Question: When i reach the end of the scroll on the top div, I don't want to initiate any other scroll. I just want it to stop scrolling. Quite a reasonable request I'd say.
<URL>
Is there a way one can disable this cross browser?
As a user, you are explicitly moving you mouse to the div to interact with it. Who is the browser to assume that i now want to scroll the thing beneath it? It's surely a bug.

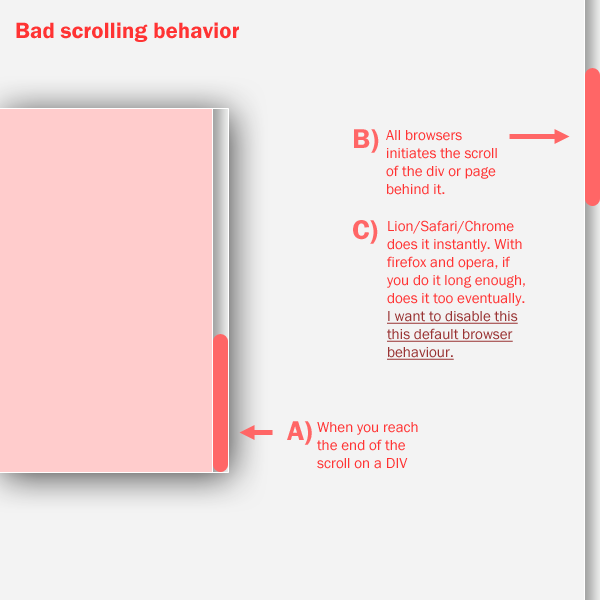
Answer: You need to disable overflow on the whole body when your div is focused, with something like
'''
$('#scrollme').hover(function() {
$('body').css('overflow', 'hidden');
}, function() {
$('body').css('overflow', 'auto');
});
'''
Modified fiddle: <URL>
As you can see with the 'top' I added, it works even if your '#scrollme' element is not at the top of the page; you don't lose the global scroll position information.
I tested in FF 3.6, IE 9 and the latest Chrome, but I don't have older IE on hands right now to make sure it works there too.